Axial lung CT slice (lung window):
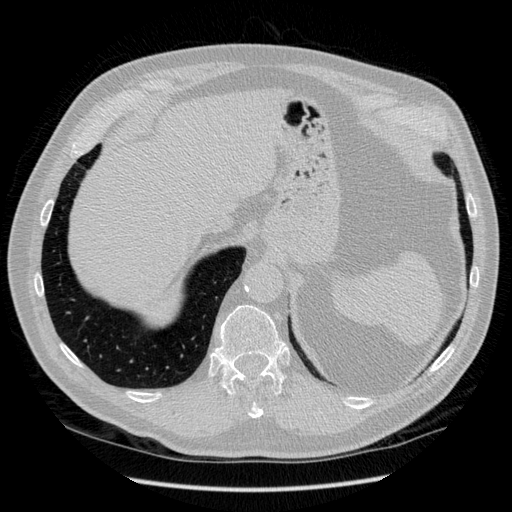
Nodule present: no